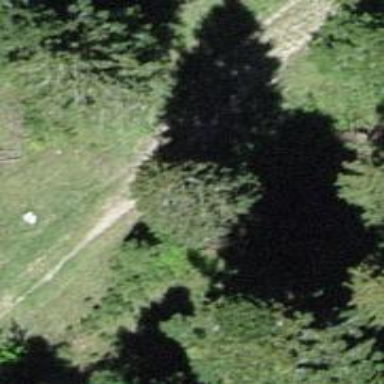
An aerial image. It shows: Needle-leaved tree in natural setting.